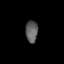
Tissue: lung
Cell type: Endothelial cells
Senescence score: 0.5468
Nuclear area (px): 263
Mean DAPI intensity: 92.669